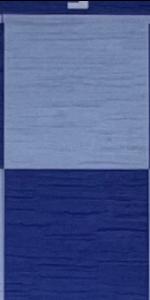
Label: Empty